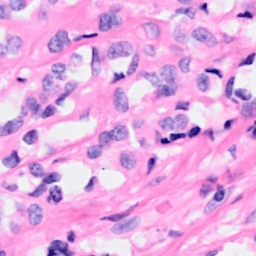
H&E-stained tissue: Breast